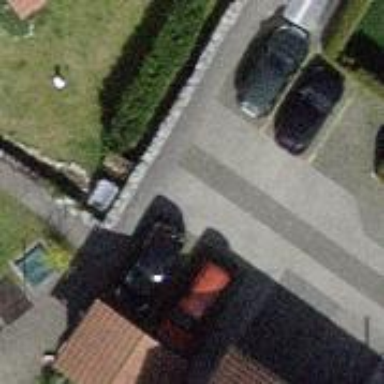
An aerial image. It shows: Charming neighbourhood.